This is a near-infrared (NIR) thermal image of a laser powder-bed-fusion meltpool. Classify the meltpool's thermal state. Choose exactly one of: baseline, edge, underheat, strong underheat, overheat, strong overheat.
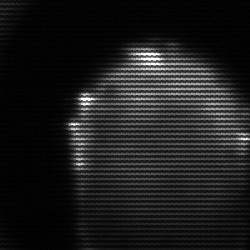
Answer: edge